Question: working on a wallpaper app and working on moving to API 21 and removing the ActionBar in favor of Toolbar. That being said, I am trying to use the v7-support library. What happens is basically there is a grey outline of where the toolbar be, but it never appears.
WallpaperActivity.java:
'''
package com.death2all110.blisspapers;
import android.app.Fragment;
import android.app.FragmentManager;
import android.app.FragmentTransaction;
import android.app.ProgressDialog;
import android.content.Context;
import android.content.Intent;
import android.graphics.drawable.Drawable;
import android.os.AsyncTask;
import android.os.Bundle;
import android.os.Environment;
import android.support.v7.app.ActionBarActivity;
import android.support.v7.widget.Toolbar;
import android.util.Log;
import android.view.LayoutInflater;
import android.view.Menu;
import android.view.MenuInflater;
import android.view.MenuItem;
import android.view.View;
import android.view.ViewGroup;
import android.view.Window;
import android.view.WindowManager;
import android.widget.Button;
import android.widget.ImageView;
import android.widget.TextView;
import com.koushikdutta.urlimageviewhelper.UrlImageViewCallback;
import com.koushikdutta.urlimageviewhelper.UrlImageViewHelper;
import java.io.BufferedInputStream;
import java.io.File;
import java.io.InputStream;
import java.io.OutputStream;
import java.net.URL;
import java.net.URLConnection;
import java.util.ArrayList;
public class WallpaperActivity extends ActionBarActivity {
public final String TAG = "BlissPapers";
protected static final String MANIFEST = "wallpaper_manifest.xml";
protected static final int THUMBS_TO_SHOW = 4;
/*
* pull the manifest from the web server specified in config.xml or pull
* wallpaper_manifest.xml from local assets/ folder for testing
*/
public static final boolean USE_LOCAL_MANIFEST = false;
ArrayList<WallpaperCategory> categories = null;
ProgressDialog mLoadingDialog;
@Override
public void onCreate(Bundle savedInstanceState) {
super.onCreate(savedInstanceState);
Window window = getWindow();
window.addFlags(WindowManager.LayoutParams.FLAG_DRAWS_SYSTEM_BAR_BACKGROUNDS);
window.clearFlags(WindowManager.LayoutParams.FLAG_TRANSLUCENT_STATUS);
window.setStatusBarColor(getResources().getColor(R.color.primary_dark));
setContentView(R.layout.activity_wallpaper);
mLoadingDialog = new ProgressDialog(this);
mLoadingDialog.setCancelable(false);
mLoadingDialog.setIndeterminate(true);
mLoadingDialog.setMessage("Retreiving wallpapers from server...");
mLoadingDialog.show();
new LoadWallpaperManifest().execute();
Toolbar ab = (Toolbar) findViewById(R.id.toolbar);
setSupportActionBar(ab);
getSupportActionBar().setTitle("Bliss Papers");
getSupportActionBar().setDisplayShowTitleEnabled(true);
UrlImageViewHelper.setErrorDrawable(getResources().getDrawable(com.death2all110.blisspapers.R.drawable.ic_error));
}
@Override
public void onResume() {
super.onResume();
Wallpaper.wallpapersCreated = 0;
}
protected void loadPreviewFragment() {
WallpaperPreviewFragment fragment = new WallpaperPreviewFragment();
FragmentManager fragmentManager = getFragmentManager();
FragmentTransaction ft = fragmentManager.beginTransaction();
ft.add(android.R.id.content, fragment);
ft.commit();
}
public static class WallpaperPreviewFragment extends Fragment {
static final String TAG = "PreviewFragment";
WallpaperActivity mActivity;
View mView;
public int currentPage = -1;
public int highestExistingIndex = 0;
Button back;
Button next;
TextView pageNum;
ThumbnailView[] thumbs;
protected int selectedCategory = 0; // *should* be <ALL> wallpapers
@Override
public void onActivityCreated(Bundle savedInstanceState) {
super.onActivityCreated(savedInstanceState);
mActivity = (WallpaperActivity) getActivity();
next(); // load initial page
}
public void setCategory(int cat) {
selectedCategory = cat;
currentPage = -1;
next();
}
@Override
public View onCreateView(LayoutInflater inflater, ViewGroup container,
Bundle savedInstanceState) {
mView = inflater.inflate(com.death2all110.blisspapers.R.layout.activity_wallpaper, container, false);
back = (Button) mView.findViewById(com.death2all110.blisspapers.R.id.backButton);
next = (Button) mView.findViewById(com.death2all110.blisspapers.R.id.nextButton);
pageNum = (TextView) mView.findViewById(com.death2all110.blisspapers.R.id.textView1);
thumbs = new ThumbnailView[THUMBS_TO_SHOW];
thumbs[0] = (ThumbnailView) mView.findViewById(com.death2all110.blisspapers.R.id.imageView1);
thumbs[1] = (ThumbnailView) mView.findViewById(com.death2all110.blisspapers.R.id.imageView2);
thumbs[2] = (ThumbnailView) mView.findViewById(com.death2all110.blisspapers.R.id.imageView3);
thumbs[3] = (ThumbnailView) mView.findViewById(com.death2all110.blisspapers.R.id.imageView4);
next.setOnClickListener(new View.OnClickListener() {
public void onClick(View v) {
next();
}
});
back.setOnClickListener(new View.OnClickListener() {
public void onClick(View v) {
previous();
}
});
return mView;
}
public ArrayList<WallpaperCategory> getCategories() {
return mActivity.categories;
}
protected Wallpaper getWallpaper(int realIndex) {
return getCategories().get(selectedCategory).getWallpapers().get(realIndex);
}
protected void setThumbs() {
for (ThumbnailView v : thumbs)
v.setVisibility(View.INVISIBLE);
final int numWallpapersInCategory = getCategories().get(selectedCategory)
.getWallpapers().size();
boolean enableForward = true;
for (int i = 0; i < thumbs.length; i++) {
final int realIndex = (currentPage * thumbs.length + i);
if (realIndex >= (numWallpapersInCategory - 1)) {
enableForward = false;
break;
}
Wallpaper w = getWallpaper(realIndex);
thumbs[i].setOnClickListener(null);
thumbs[i].getName().setText(w.getName());
thumbs[i].getAuthor().setText(w.getAuthor());
UrlImageViewHelper.setUrlDrawable(thumbs[i].getThumbnail(), w.getThumbUrl(),
com.death2all110.blisspapers.R.drawable.ic_placeholder, new ThumbnailCallBack(w, realIndex));
}
back.setEnabled(currentPage != 0);
next.setEnabled(enableForward);
}
public void next() {
getNextButton().setEnabled(false);
pageNum.setText(getResources().getString(com.death2all110.blisspapers.R.string.page) + " " + (++currentPage + 1));
setThumbs();
}
public void previous() {
pageNum.setText(getResources().getString(com.death2all110.blisspapers.R.string.page) + " " + (--currentPage + 1));
setThumbs();
}
protected void skipToPage(int page) {
if (page < currentPage) {
while (page < currentPage) {
previous(); // should subtract page
}
} else if (page > currentPage) {
while (page > currentPage) {
next();
}
}
}
public void jumpTo() {
// View view = getLayoutInflater().inflate(R.layout.dialog_jumpto,
// null);
// final EditText e = (EditText) view.findViewById(R.id.pageNumber);
// AlertDialog.Builder j = new AlertDialog.Builder(this);
// j.setTitle(R.string.jump2);
// j.setView(view);
// j.setPositiveButton(android.R.string.ok, new
// DialogInterface.OnClickListener() {
//
// public void onClick(DialogInterface dialog, int which) {
// skipToPage(Integer.parseInt(e.getText().toString()));
// }
// });
// j.setNegativeButton(android.R.string.no, new
// DialogInterface.OnClickListener() {
//
// public void onClick(DialogInterface dialog, int which) {
// dialog.cancel();
// }
// });
// j.create().show();
}
protected View getThumbView(int i) {
if (thumbs != null && thumbs.length > 0)
return thumbs[i];
else
return null;
}
protected Button getNextButton() {
return next;
}
protected Button getPreviousButton() {
return back;
}
@Override
public void onCreateOptionsMenu(Menu menu, MenuInflater inflater) {
super.onCreateOptionsMenu(menu, inflater);
}
public boolean onOptionsItemSelected(MenuItem item) {
switch (item.getItemId()) {
case com.death2all110.blisspapers.R.id.jump:
jumpTo();
return true;
default:
return super.onOptionsItemSelected(item);
}
}
class ThumbnailCallBack implements UrlImageViewCallback {
Wallpaper wall;
int index;
public ThumbnailCallBack(Wallpaper wall, int index) {
this.wall = wall;
this.index = index;
}
@Override
public void onLoaded(ImageView imageView, Drawable loadedDrawable, String url,
boolean loadedFromCache, boolean error) {
final int relativeIndex = index % 4;
if (!error) {
getThumbView(relativeIndex).setOnClickListener(
new ThumbnailClickListener(wall));
}
getThumbView(relativeIndex).setVisibility(View.VISIBLE);
if (relativeIndex == 3)
getNextButton().setEnabled(true);
}
}
class ThumbnailClickListener implements View.OnClickListener {
Wallpaper wall;
public ThumbnailClickListener(Wallpaper wallpaper) {
this.wall = wallpaper;
}
@Override
public void onClick(View v) {
Intent preview = new Intent(mActivity, Preview.class);
preview.putExtra("wp", wall.getUrl());
startActivity(preview);
}
}
}
public static String getDlDir(Context c) {
String configFolder = getResourceString(c, com.death2all110.blisspapers.R.string.config_wallpaper_download_loc);
if (configFolder != null && !configFolder.isEmpty()) {
return new File(Environment.getExternalStorageDirectory(), configFolder)
.getAbsolutePath() + "/";
} else {
return Environment.getExternalStorageDirectory().getAbsolutePath();
}
}
public static String getSvDir(Context c) {
String configFolder = getResourceString(c, com.death2all110.blisspapers.R.string.config_wallpaper_sdcard_dl_location);
if (configFolder != null && !configFolder.isEmpty()) {
return new File(Environment.getExternalStorageDirectory(), configFolder)
.getAbsolutePath() + "/";
} else {
return null;
}
}
protected String getWallpaperDestinationPath() {
String configFolder = getResourceString(com.death2all110.blisspapers.R.string.config_wallpaper_sdcard_dl_location);
if (configFolder != null && !configFolder.isEmpty()) {
return new File(Environment.getExternalStorageDirectory(), configFolder)
.getAbsolutePath();
}
// couldn't find resource?
return null;
}
protected String getResourceString(int stringId) {
return getApplicationContext().getResources().getString(stringId);
}
public static String getResourceString(Context c, int id) {
return c.getResources().getString(id);
}
private class LoadWallpaperManifest extends
AsyncTask<Void, Boolean, ArrayList<WallpaperCategory>> {
@Override
protected ArrayList<WallpaperCategory> doInBackground(Void... v) {
try {
InputStream input = null;
if (USE_LOCAL_MANIFEST) {
input = getApplicationContext().getAssets().open(MANIFEST);
} else {
URL url = new URL(getResourceString(com.death2all110.blisspapers.R.string.config_wallpaper_manifest_url));
URLConnection connection = url.openConnection();
connection.connect();
// this will be useful so that you can show a typical
// 0-100%
// progress bar
int fileLength = connection.getContentLength();
// download the file
input = new BufferedInputStream(url.openStream());
}
OutputStream output = getApplicationContext().openFileOutput(
MANIFEST, MODE_PRIVATE);
byte data[] = new byte[1024];
long total = 0;
int count;
while ((count = input.read(data)) != -1) {
total += count;
// publishing the progress....
// publishProgress((int) (total * 100 / fileLength));
output.write(data, 0, count);
}
output.flush();
output.close();
input.close();
// file finished downloading, parse it!
ManifestXmlParser parser = new ManifestXmlParser();
return parser.parse(new File(getApplicationContext().getFilesDir(), MANIFEST),
getApplicationContext());
} catch (Exception e) {
Log.d(TAG, "Exception!", e);
}
return null;
}
@Override
protected void onPostExecute(ArrayList<WallpaperCategory> result) {
categories = result;
if (categories != null)
loadPreviewFragment();
mLoadingDialog.cancel();
super.onPostExecute(result);
}
}
}
'''
Here is activity_wallpaper.xml
'''
<RelativeLayout xmlns:android="http://schemas.android.com/apk/res/android"
xmlns:tools="http://schemas.android.com/tools"
android:layout_width="match_parent"
android:layout_height="match_parent" >
<View
android:id="@+id/strut"
android:layout_width="0dp"
android:layout_height="0dp"
android:layout_centerHorizontal="true" />
<Button
android:id="@+id/backButton"
android:layout_width="0dp"
android:layout_height="wrap_content"
android:layout_alignParentBottom="true"
android:layout_alignParentLeft="true"
android:layout_alignRight="@id/strut"
android:layout_marginBottom="5dp"
android:text="@string/back" />
<Button
android:id="@+id/nextButton"
android:layout_width="0dp"
android:layout_height="wrap_content"
android:layout_alignLeft="@id/strut"
android:layout_alignParentBottom="true"
android:layout_alignParentRight="true"
android:layout_marginBottom="5dp"
android:text="@string/next" />
<TextView
android:id="@+id/textView1"
android:layout_width="wrap_content"
android:layout_height="wrap_content"
android:layout_above="@+id/backButton"
android:layout_centerHorizontal="true"
android:layout_marginBottom="5dp"
android:text="@string/page" />
<LinearLayout
android:id="@+id/LinearLayout1"
android:layout_width="match_parent"
android:layout_height="match_parent"
android:layout_above="@id/textView1"
android:layout_alignParentRight="true"
android:layout_alignParentTop="true"
android:layout_marginBottom="5dp"
android:orientation="vertical" >
<android.support.v7.widget.Toolbar
android:id="@+id/toolbar"
android:layout_width="match_parent"
android:layout_height="wrap_content"
android:minHeight="?android:attr/actionBarSize"
android:background="?android:attr/colorPrimary" />
<LinearLayout
android:layout_width="match_parent"
android:layout_height="0dp"
android:layout_weight="1"
android:orientation="horizontal" >
<com.death2all110.blisspapers.ThumbnailView
android:id="@+id/imageView1"
android:layout_width="0dp"
android:layout_height="match_parent"
android:layout_marginBottom="5dp"
android:layout_marginLeft="5dp"
android:layout_marginRight="5dp"
android:layout_marginTop="5dp"
android:layout_weight="1" />
<com.death2all110.blisspapers.ThumbnailView
android:id="@+id/imageView2"
android:layout_width="0dp"
android:layout_height="match_parent"
android:layout_marginBottom="5dp"
android:layout_marginLeft="5dp"
android:layout_marginRight="5dp"
android:layout_marginTop="5dp"
android:layout_weight="1" />
</LinearLayout>
<LinearLayout
android:layout_width="match_parent"
android:layout_height="0dp"
android:layout_weight="1"
android:orientation="horizontal" >
<com.death2all110.blisspapers.ThumbnailView
android:id="@+id/imageView3"
android:layout_width="0dp"
android:layout_height="match_parent"
android:layout_marginBottom="5dp"
android:layout_marginLeft="5dp"
android:layout_marginRight="5dp"
android:layout_marginTop="5dp"
android:layout_weight="1" />
<com.death2all110.blisspapers.ThumbnailView
android:id="@+id/imageView4"
android:layout_width="0dp"
android:layout_height="match_parent"
android:layout_marginBottom="5dp"
android:layout_marginLeft="5dp"
android:layout_marginRight="5dp"
android:layout_marginTop="5dp"
android:layout_weight="1" />
</LinearLayout>
</LinearLayout>
</RelativeLayout>
'''
styles.xml:
'''
<resources>
<style name="Theme.Bliss" parent="Theme.AppCompat.NoActionBar">
<!-- Main theme colors -->
<!-- your app branding color for the app bar -->
<item name="colorPrimary">@color/primary</item>
<!-- darker variant for the status bar and contextual app bars -->
<item name="colorPrimaryDark">@color/primary_dark</item>
<!-- theme UI controls like checkboxes and text fields -->
<item name="colorAccent">@color/accent</item>
</style>
</resources>
'''
If I remove the setContentView from the onCreate method, I get an error:
java.lang.NullPointerException: Attempt to invoke virtual method 'java.lang.CharSequence android.support.v7.widget.Toolbar.getTitle()' on a null object reference
Any ideas on what I can do to correct this?
Screenshot:
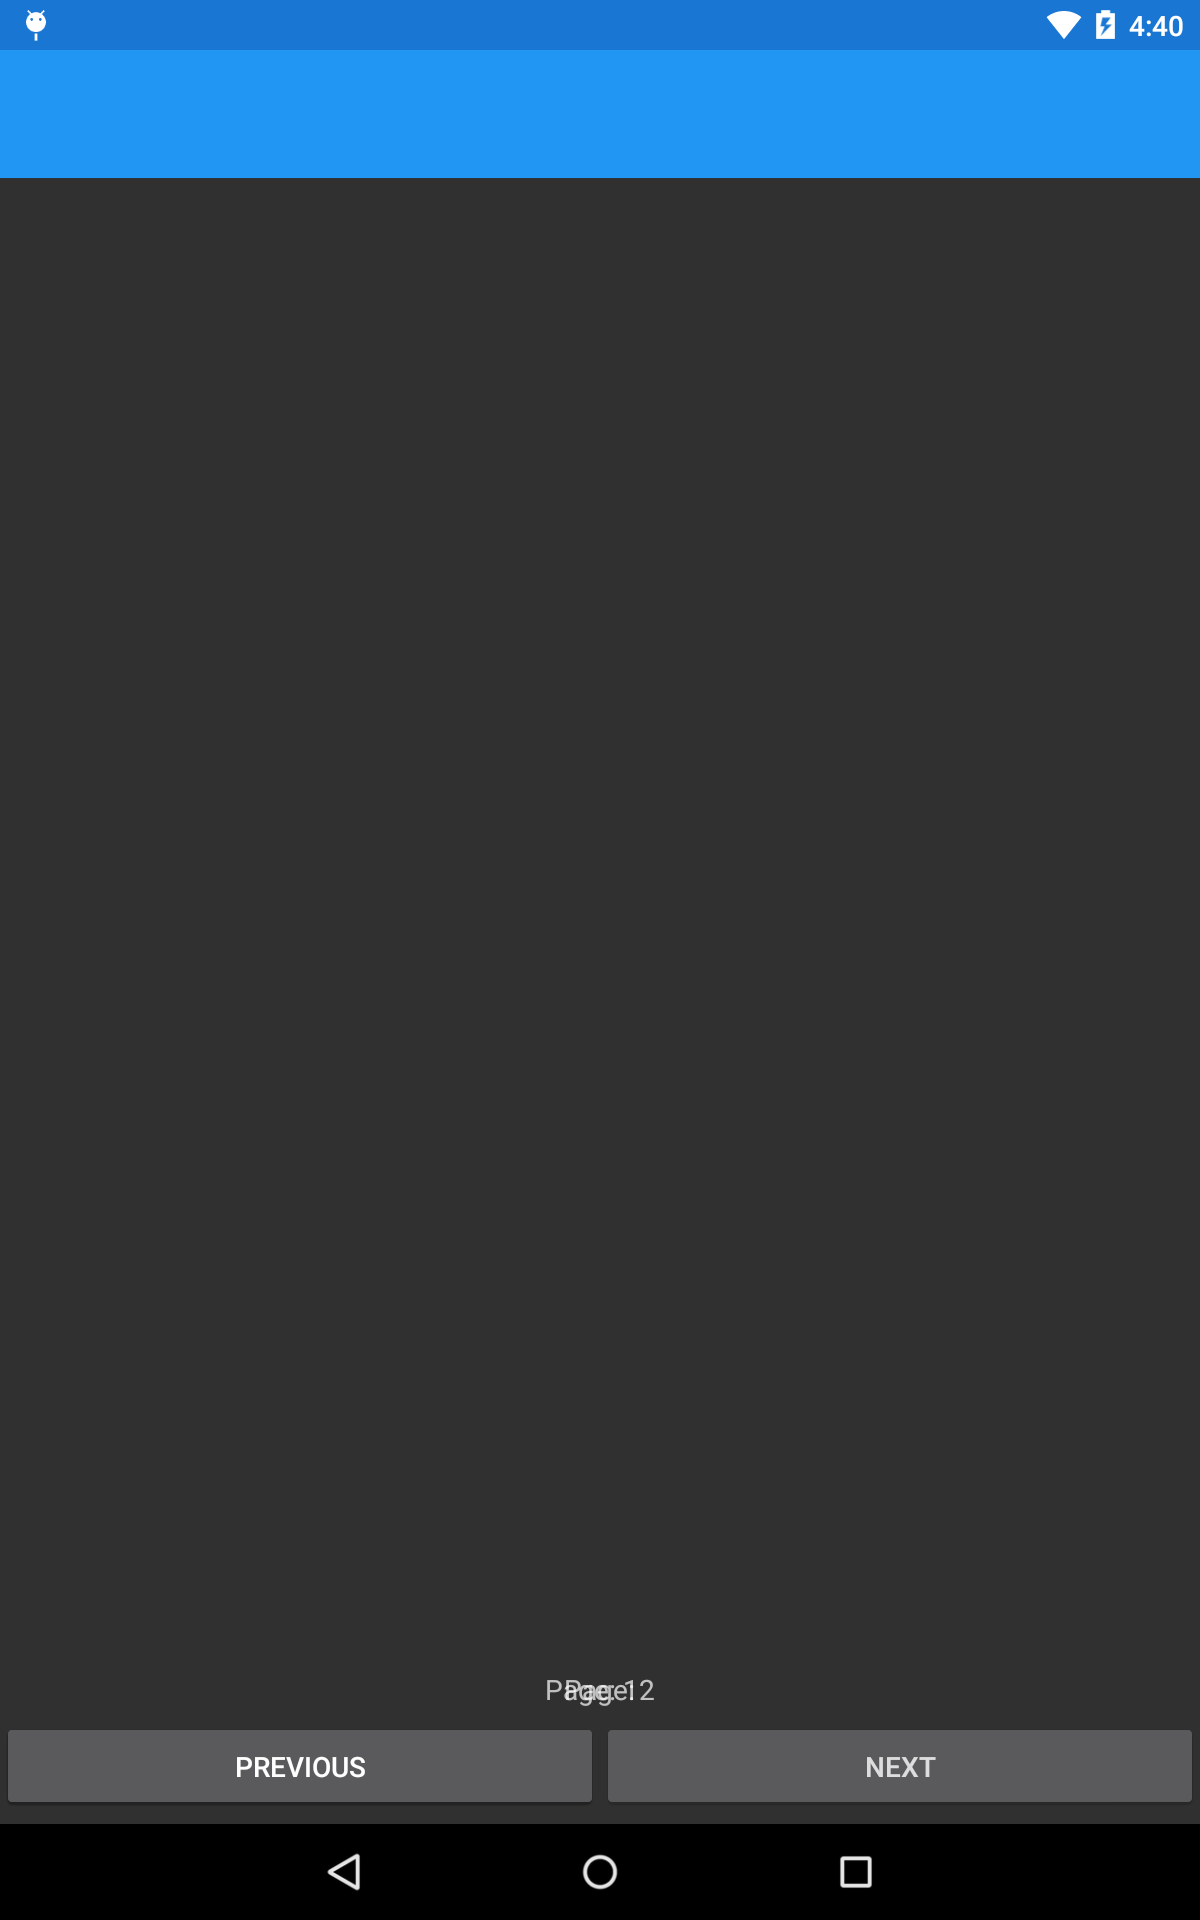
Answer: You need to add a android.supprt.v7.widget.Toolbar to your layout and then do this in the onCreate method of your ActionBarActivity
'''
Toolbar toolbar = (Toolbar) findViewById(R.id.toolbar);
setSupportActitionBar(toolbar);
'''
Also, make sure your theme uses Theme.AppCompat.NoActionBar (or Theme.AppCompat.Light.NoActionBar)